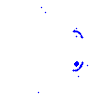
Particle: electron